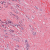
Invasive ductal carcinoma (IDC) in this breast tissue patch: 0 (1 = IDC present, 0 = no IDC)